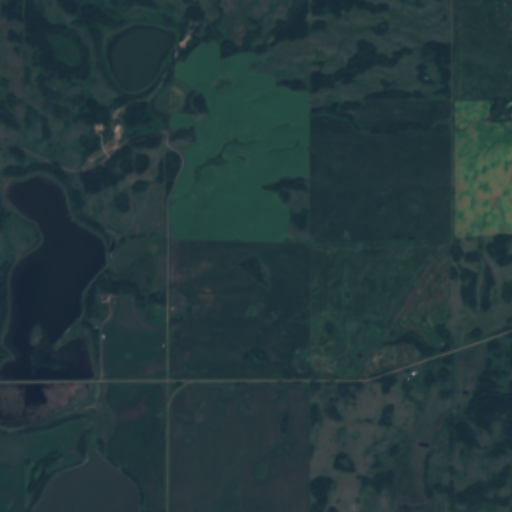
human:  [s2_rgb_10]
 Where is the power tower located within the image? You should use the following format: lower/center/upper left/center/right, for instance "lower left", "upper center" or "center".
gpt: The power tower is located in the lower left of the image.
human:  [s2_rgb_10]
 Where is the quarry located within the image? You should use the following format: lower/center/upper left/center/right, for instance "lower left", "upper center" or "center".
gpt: The quarry is located in the upper left of the image.
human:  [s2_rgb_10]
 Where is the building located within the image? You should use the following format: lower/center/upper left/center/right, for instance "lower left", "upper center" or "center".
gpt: The building is located in the lower right of the image.
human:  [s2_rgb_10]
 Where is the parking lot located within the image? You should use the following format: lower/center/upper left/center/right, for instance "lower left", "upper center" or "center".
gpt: There is no parking lot in the image.